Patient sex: F
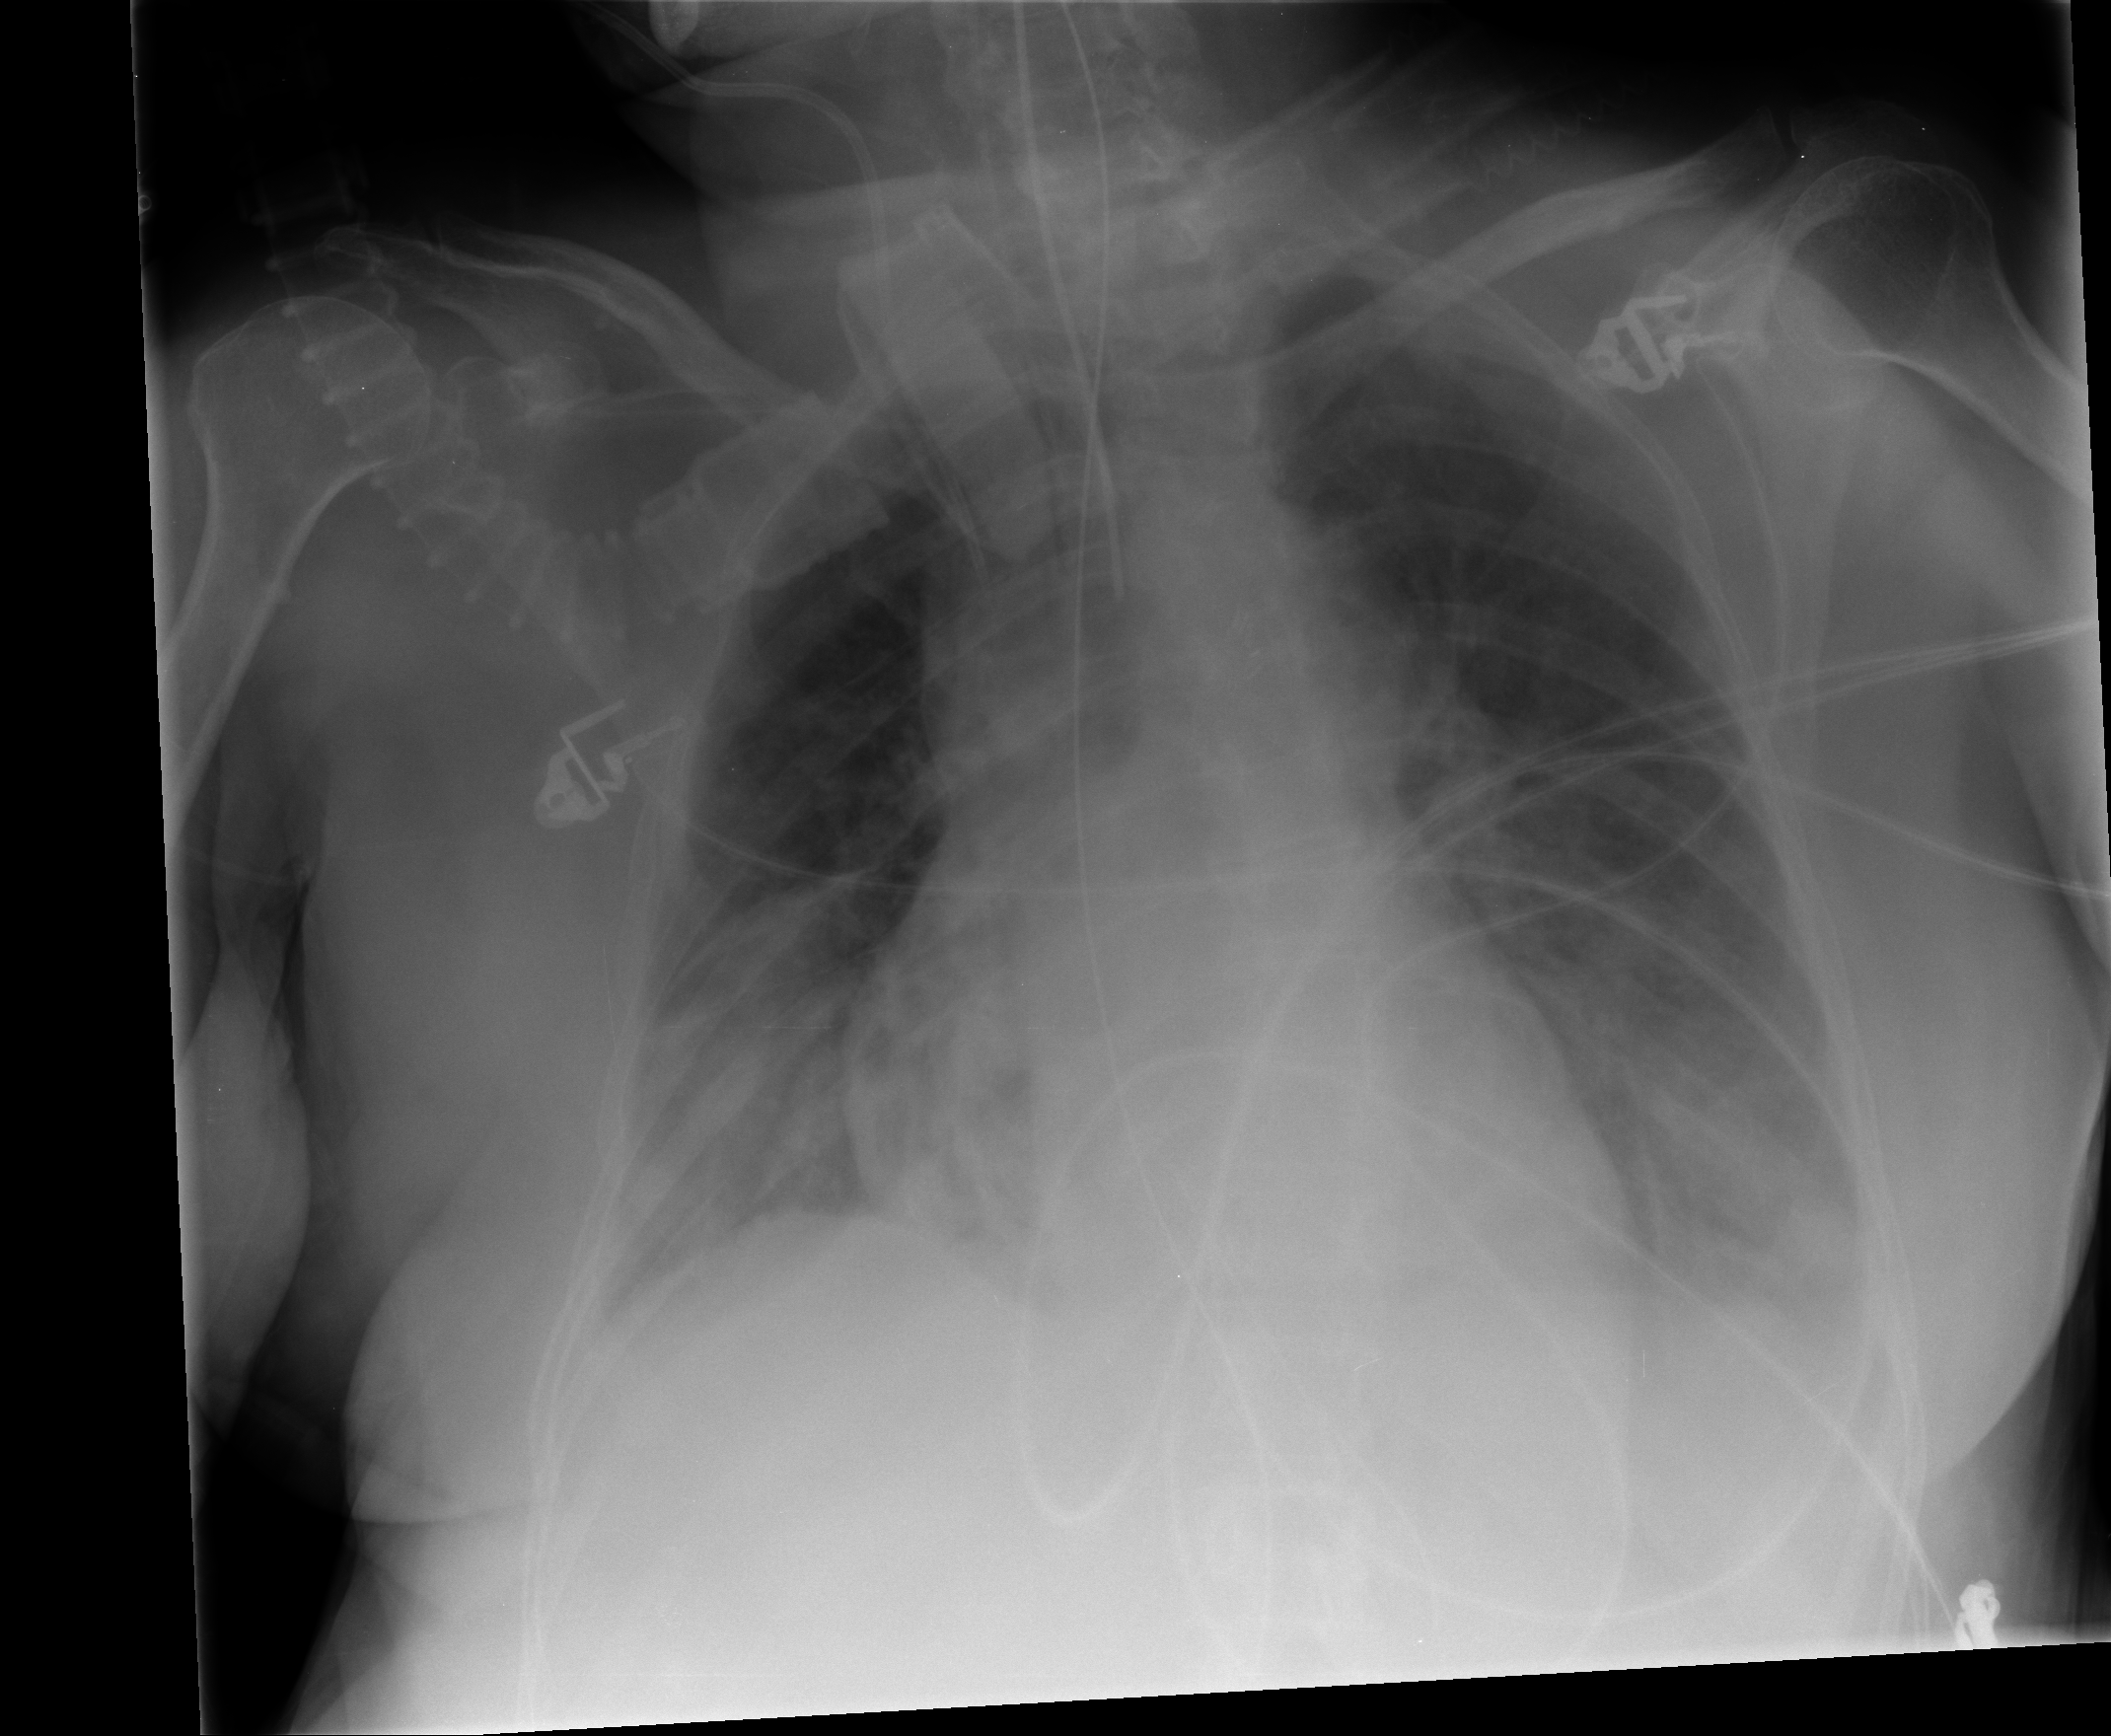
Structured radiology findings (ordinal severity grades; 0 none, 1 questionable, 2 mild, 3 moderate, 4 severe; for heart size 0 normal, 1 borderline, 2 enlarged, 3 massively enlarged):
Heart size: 0
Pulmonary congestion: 2
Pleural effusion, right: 0
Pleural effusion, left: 2
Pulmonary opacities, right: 3
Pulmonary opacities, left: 2
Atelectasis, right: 2
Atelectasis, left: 0